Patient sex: M
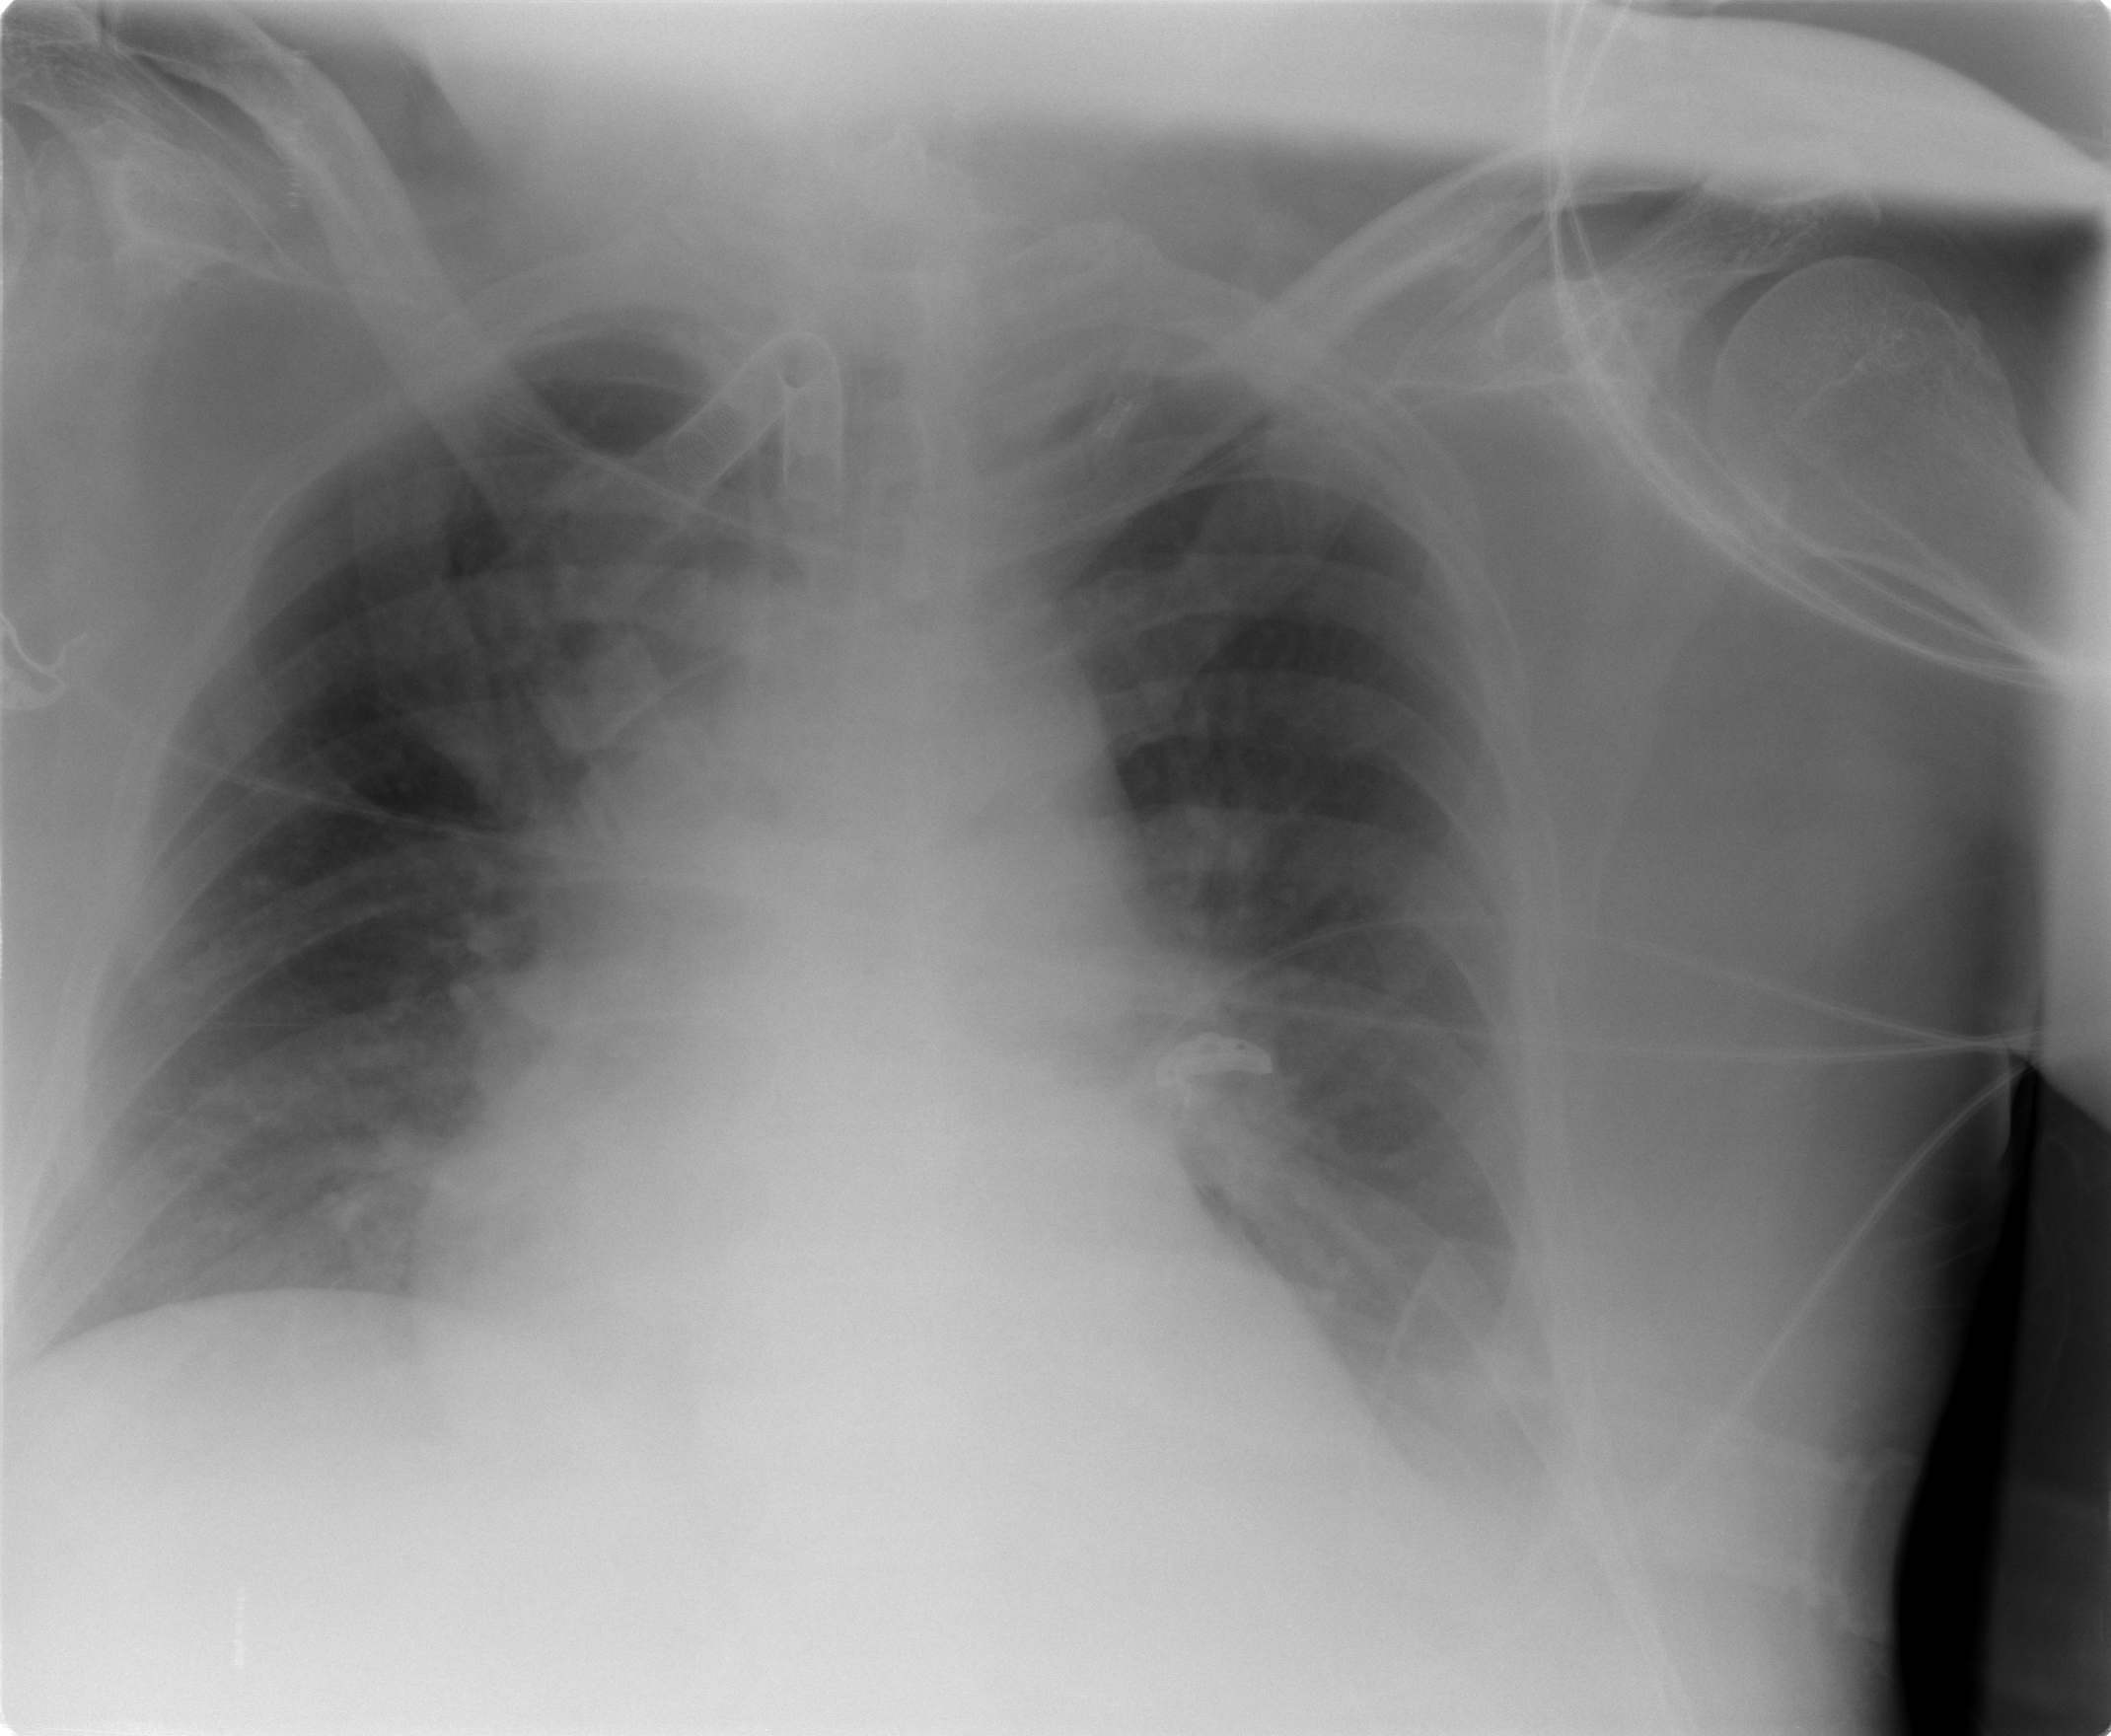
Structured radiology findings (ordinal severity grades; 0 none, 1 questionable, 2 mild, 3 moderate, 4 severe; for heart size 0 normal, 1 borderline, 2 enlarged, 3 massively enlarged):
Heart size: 2
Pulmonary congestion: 2
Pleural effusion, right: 0
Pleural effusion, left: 0
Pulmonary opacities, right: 1
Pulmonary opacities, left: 2
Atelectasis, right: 1
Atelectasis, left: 2